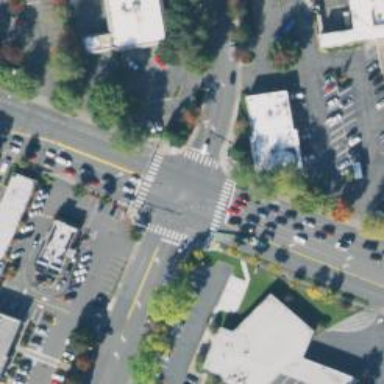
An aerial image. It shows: Footway with asphalt surface and zebra crossing.